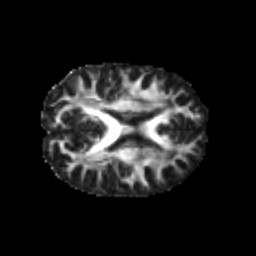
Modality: FA
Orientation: axial
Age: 28
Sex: male
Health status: healthy